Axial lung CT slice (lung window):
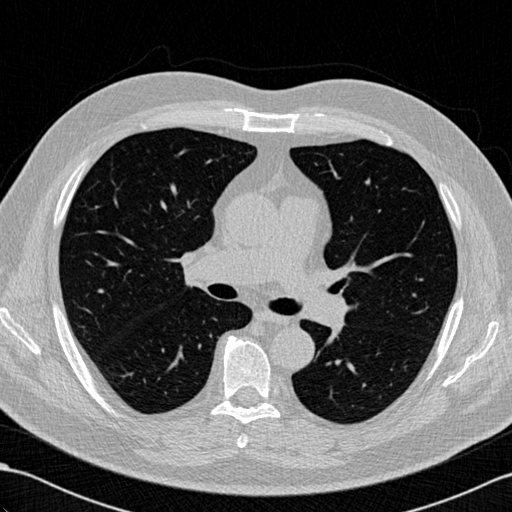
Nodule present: no